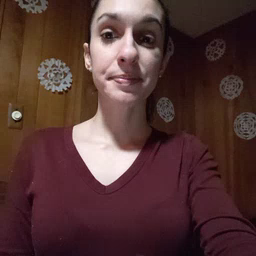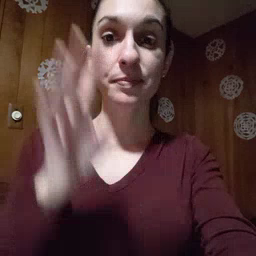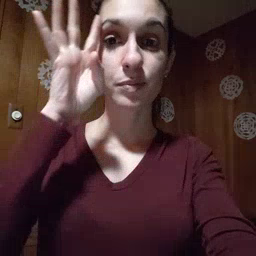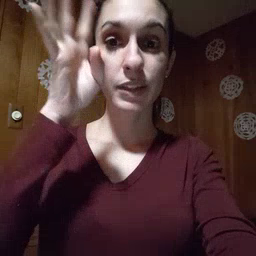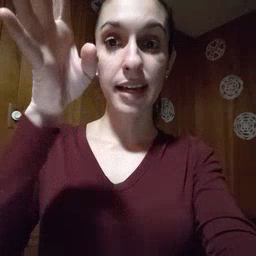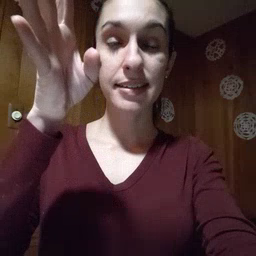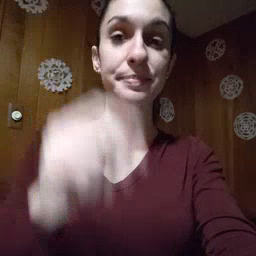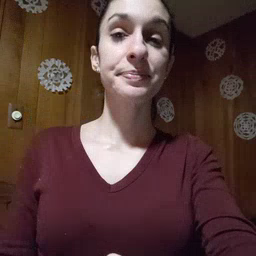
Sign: pretend